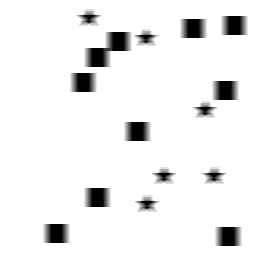
Squares: 10
Triangles: 0
Stars: 6
Total shapes: 16